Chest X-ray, PA view. Patient: 68 years old, sex F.
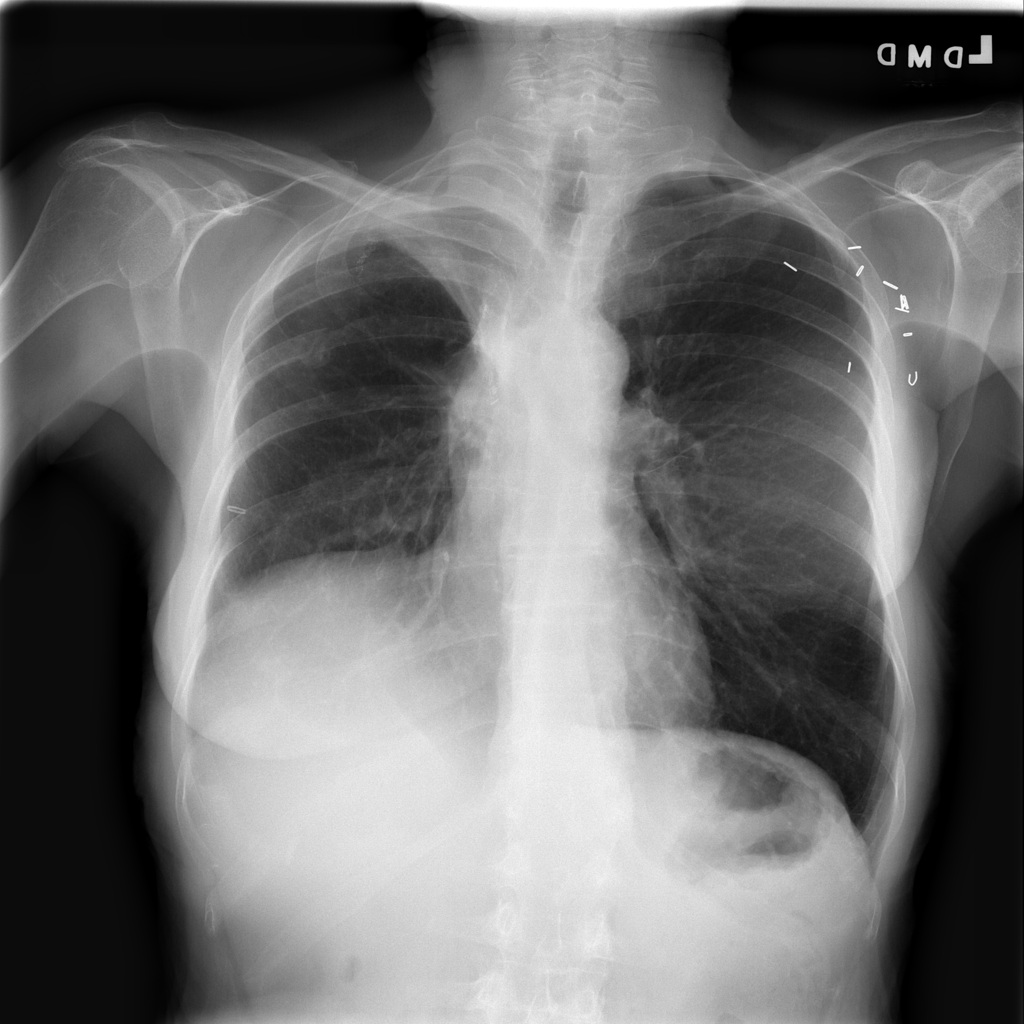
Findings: No Finding